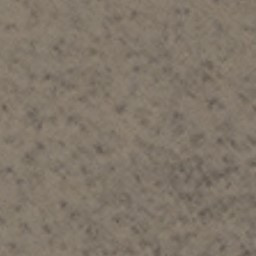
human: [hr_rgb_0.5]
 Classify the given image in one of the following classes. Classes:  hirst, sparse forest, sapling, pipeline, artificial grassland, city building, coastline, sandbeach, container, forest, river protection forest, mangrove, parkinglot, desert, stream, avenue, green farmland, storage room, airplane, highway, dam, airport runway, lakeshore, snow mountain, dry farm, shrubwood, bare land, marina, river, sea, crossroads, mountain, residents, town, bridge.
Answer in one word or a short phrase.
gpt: bare land